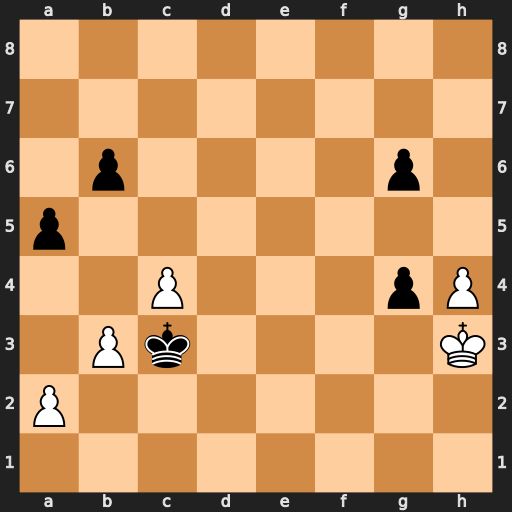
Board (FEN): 8/8/1p4p1/p7/2P3pP/1Pk4K/P7/8
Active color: w
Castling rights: -
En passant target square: -
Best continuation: Kxg4 Kb2 Kg5 Kxa2 Kxg6 Kxb3 h5